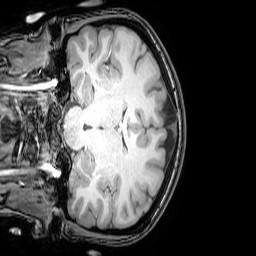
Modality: T1w
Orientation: coronal
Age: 24
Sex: female
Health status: healthy
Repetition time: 0.081 s
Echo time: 0.037 s